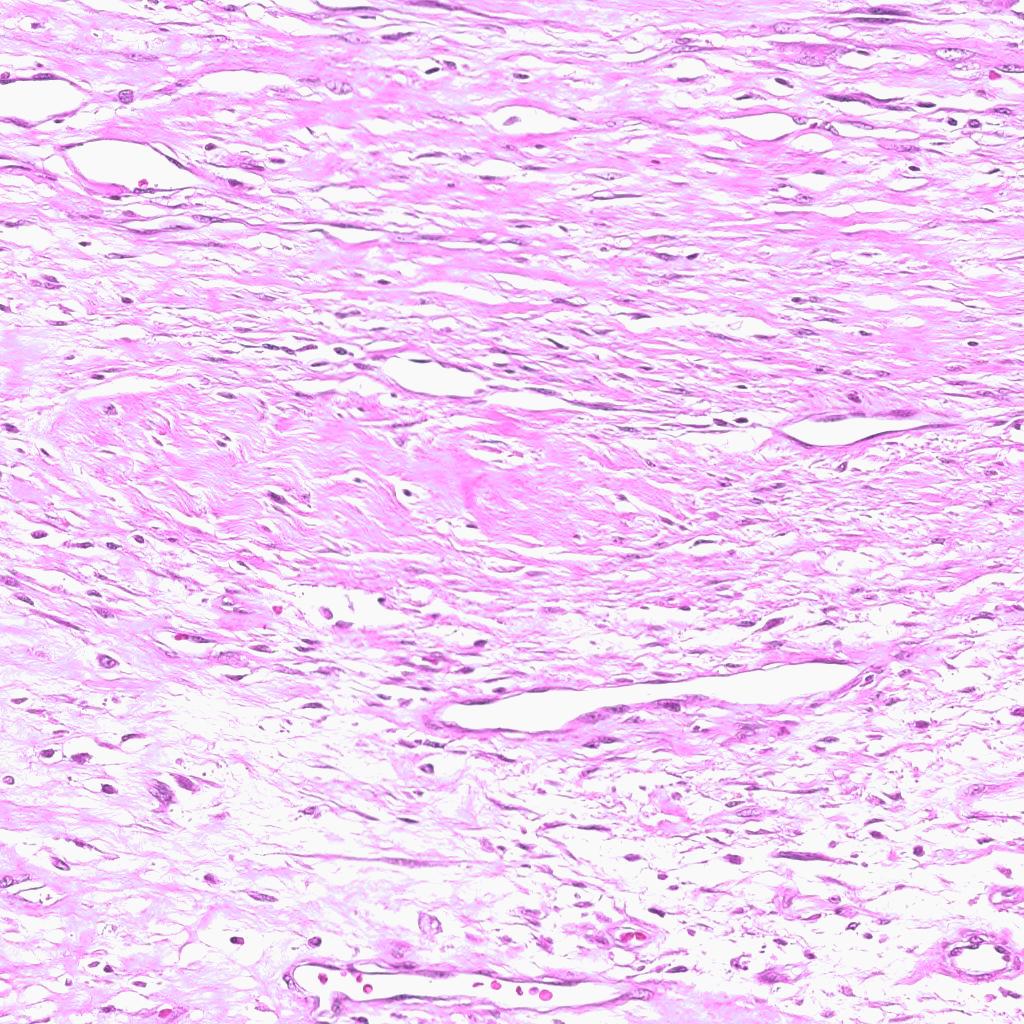
Label: Non-Viable-Tumor